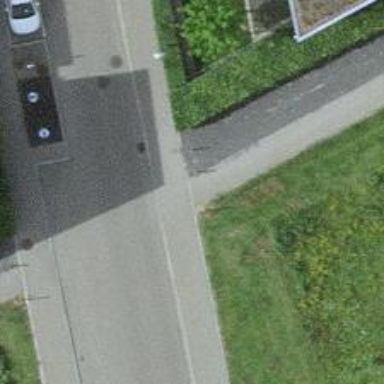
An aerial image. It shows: Bollard.